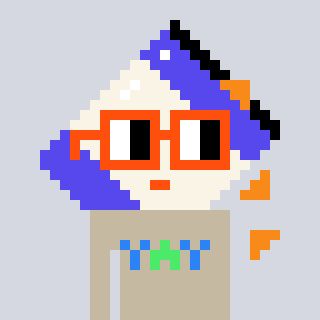
a pixel art character with square orange glasses, a chips-shaped head and a bege-colored body on a cool background